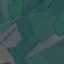
Land use / land cover: Pasture